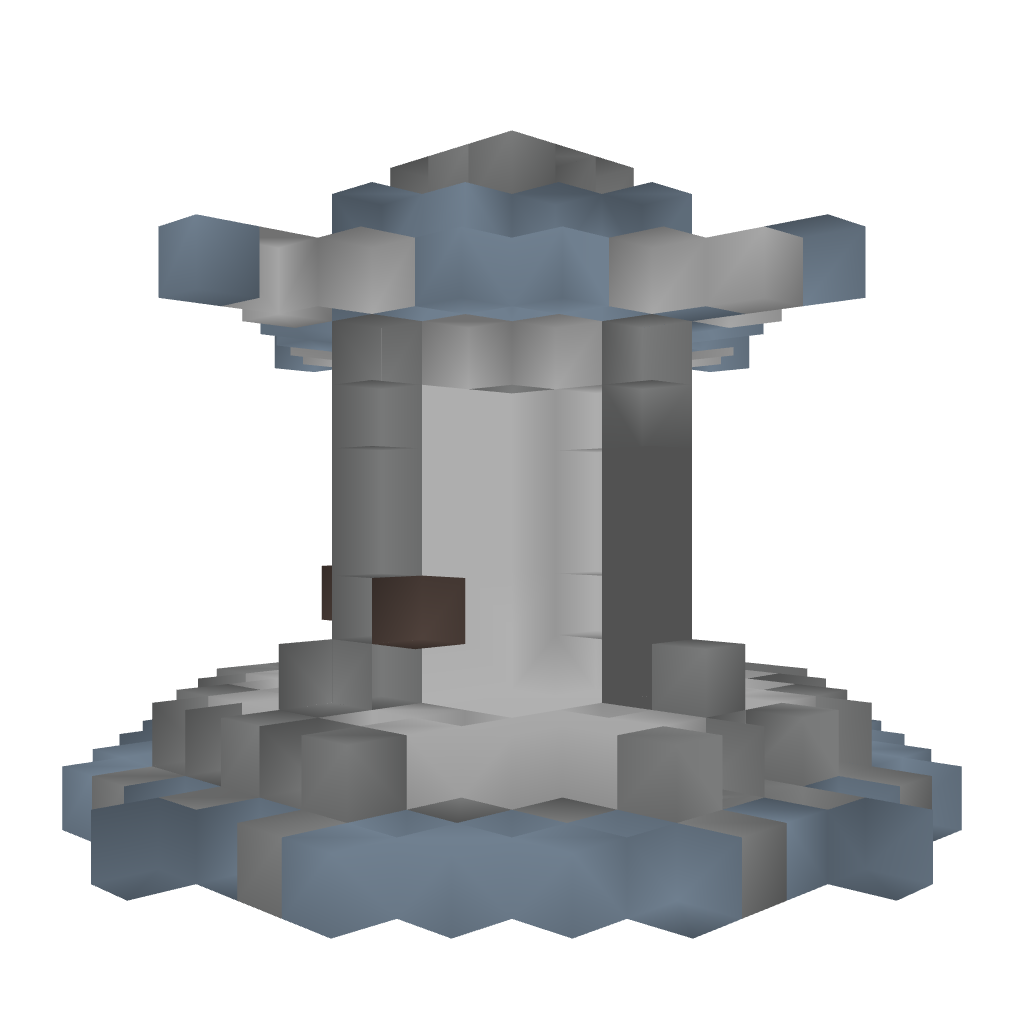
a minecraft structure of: Dyncraft Parkour Rank-Up Portal